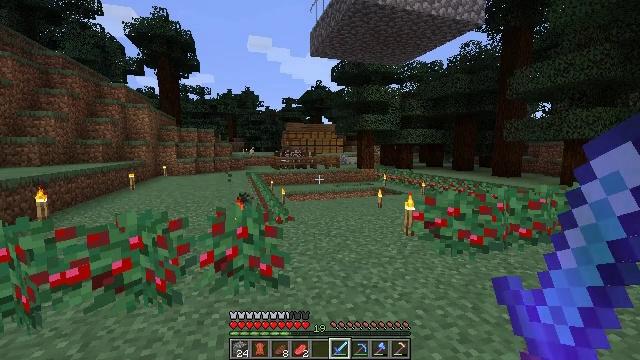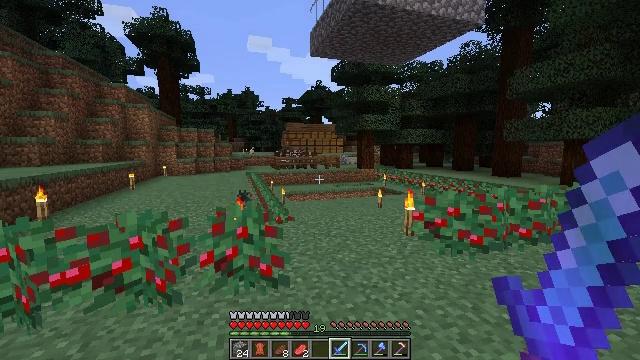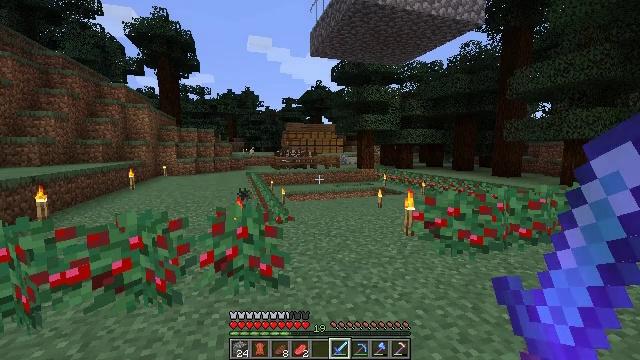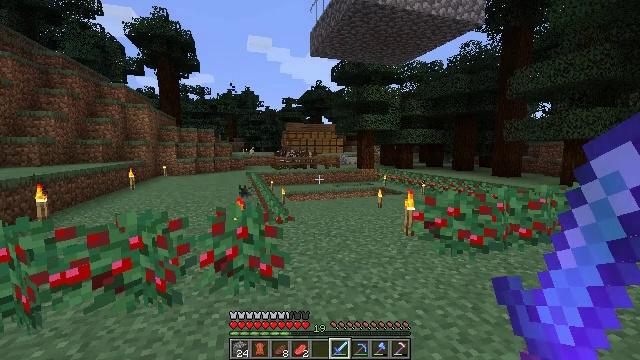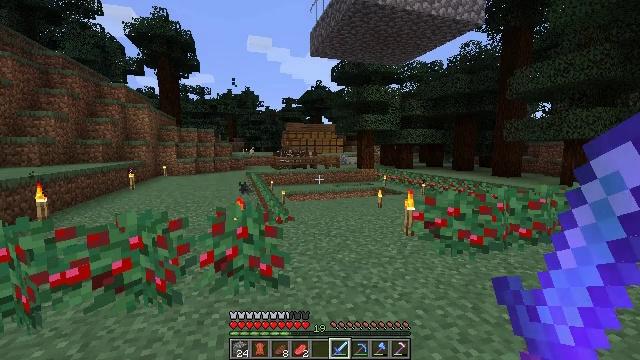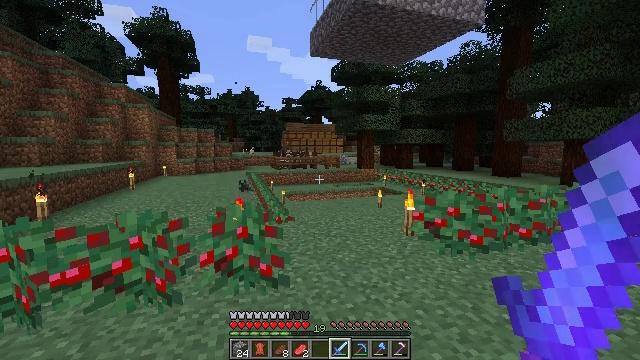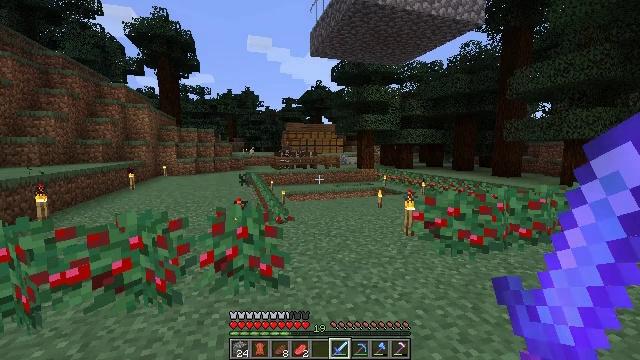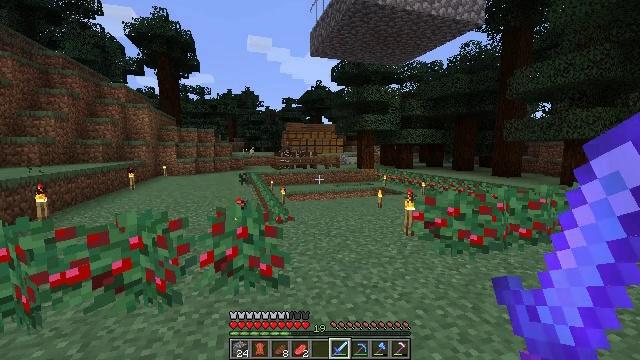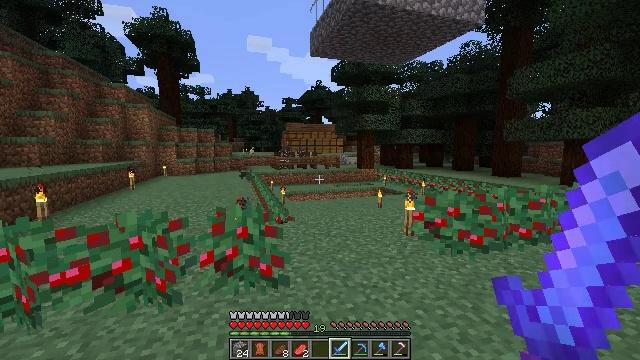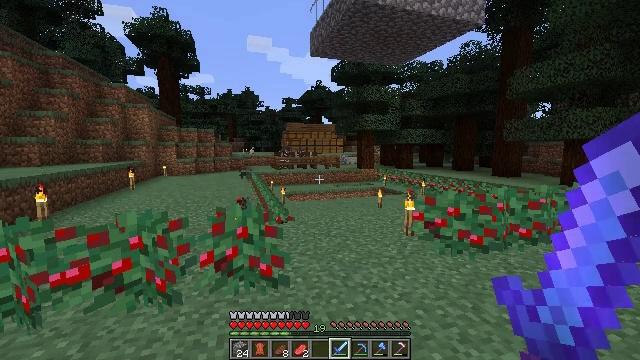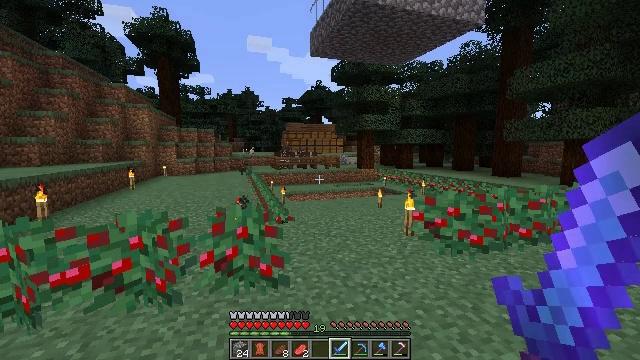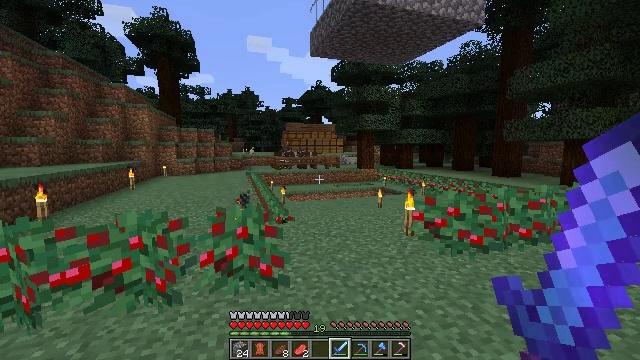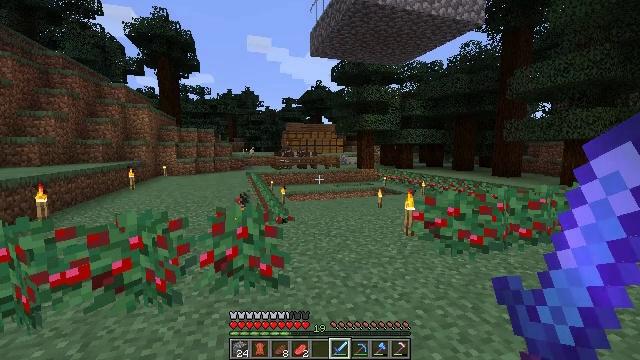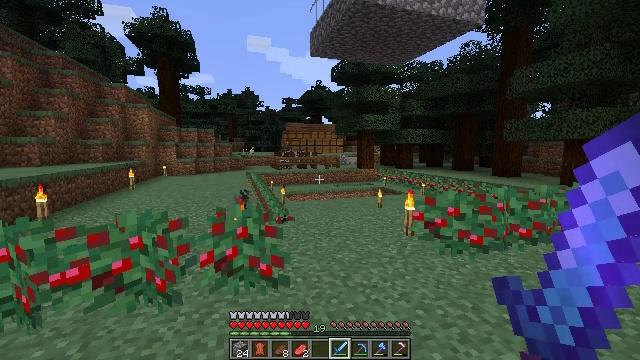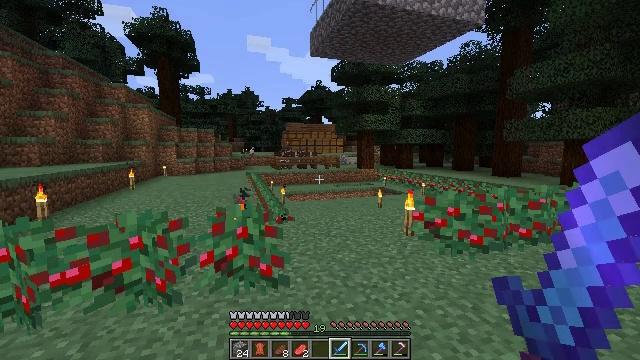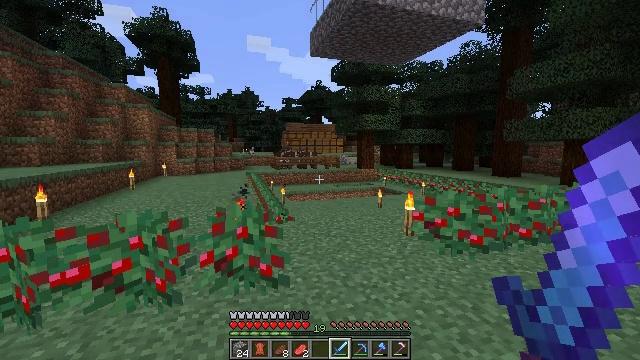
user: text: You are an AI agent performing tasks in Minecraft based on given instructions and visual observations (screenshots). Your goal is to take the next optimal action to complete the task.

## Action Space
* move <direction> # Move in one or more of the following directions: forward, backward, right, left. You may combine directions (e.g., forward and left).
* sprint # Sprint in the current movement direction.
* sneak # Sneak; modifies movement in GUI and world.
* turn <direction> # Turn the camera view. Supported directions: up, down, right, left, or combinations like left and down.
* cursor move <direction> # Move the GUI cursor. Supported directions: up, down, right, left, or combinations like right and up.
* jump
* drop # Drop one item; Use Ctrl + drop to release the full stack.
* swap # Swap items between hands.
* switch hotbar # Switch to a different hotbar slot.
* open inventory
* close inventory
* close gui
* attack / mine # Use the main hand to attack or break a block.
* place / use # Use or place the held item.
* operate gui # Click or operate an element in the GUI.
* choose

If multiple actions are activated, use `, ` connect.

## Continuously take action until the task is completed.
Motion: motion action
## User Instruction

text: Get wheat from the farmland.
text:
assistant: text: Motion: no_op
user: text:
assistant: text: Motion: no_op
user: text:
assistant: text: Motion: no_op
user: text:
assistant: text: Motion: no_op
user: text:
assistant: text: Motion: no_op
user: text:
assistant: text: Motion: no_op
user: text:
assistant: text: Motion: no_op
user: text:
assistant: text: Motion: no_op
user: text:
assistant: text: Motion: no_op
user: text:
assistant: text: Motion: no_op
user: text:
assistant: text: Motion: no_op
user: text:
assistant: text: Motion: no_op
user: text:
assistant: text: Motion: no_op
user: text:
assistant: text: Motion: no_op
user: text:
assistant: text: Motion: no_op
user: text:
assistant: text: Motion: no_op
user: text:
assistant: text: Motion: no_op
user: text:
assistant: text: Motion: no_op
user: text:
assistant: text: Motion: no_op
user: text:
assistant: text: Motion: no_op
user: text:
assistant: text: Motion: no_op
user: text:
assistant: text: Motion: no_op
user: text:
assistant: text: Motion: no_op
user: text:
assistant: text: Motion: no_op
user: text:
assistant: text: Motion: no_op
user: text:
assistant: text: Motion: no_op
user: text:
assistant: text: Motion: no_op
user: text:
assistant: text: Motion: no_op
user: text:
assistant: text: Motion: no_op
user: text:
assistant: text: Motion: no_op